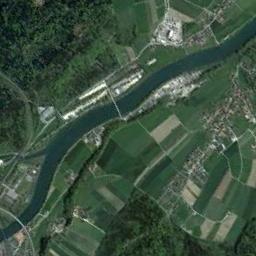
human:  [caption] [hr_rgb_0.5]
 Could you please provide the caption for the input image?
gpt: The river is surrounded by trees .

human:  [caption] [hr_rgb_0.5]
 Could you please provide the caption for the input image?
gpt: The deep blue river is flanked by some fields, Villages and forests .

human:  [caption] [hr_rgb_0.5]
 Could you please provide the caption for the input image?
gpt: The river goes through green farmland and trees .

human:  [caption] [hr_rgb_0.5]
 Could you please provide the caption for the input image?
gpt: A curved turquoise river with green and tan mixed fields on both sides, Forests, And buildings .

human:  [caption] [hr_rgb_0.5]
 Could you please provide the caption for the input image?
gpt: There are many green farmlands and some green forests near the river .